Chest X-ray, AP view. Patient: 60 years old, sex M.
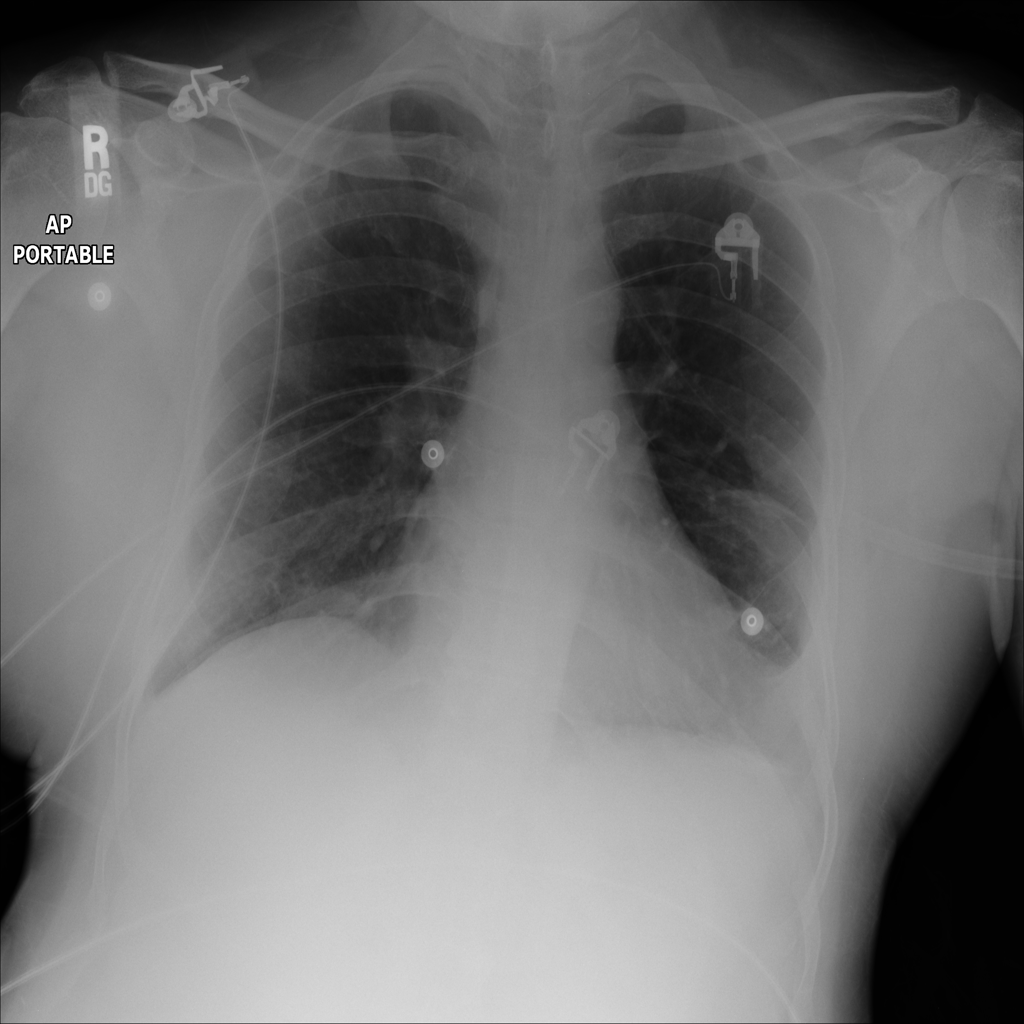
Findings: Effusion, Pleural_Thickening